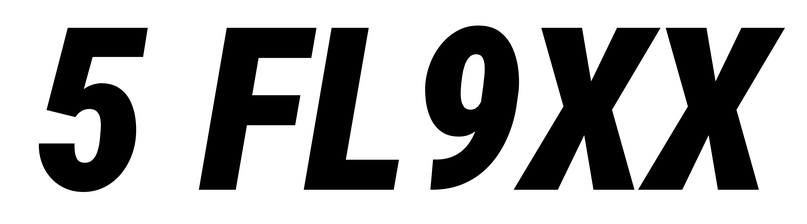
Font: Roboto-Italic_Condensed_Black_Italic